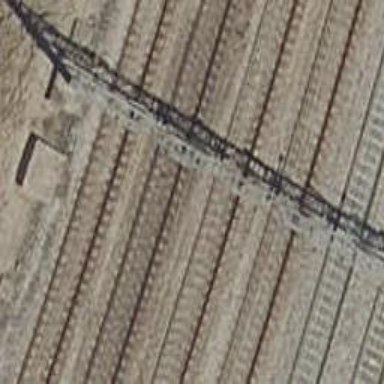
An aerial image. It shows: Rail on embankment with electrified contact lines.